Field crop: maize
Growth stage: 2
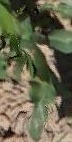
Species: maize